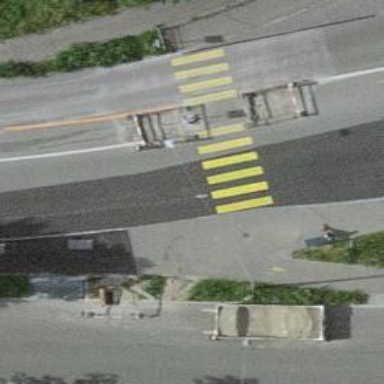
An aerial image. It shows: Kerb serving as barrier.